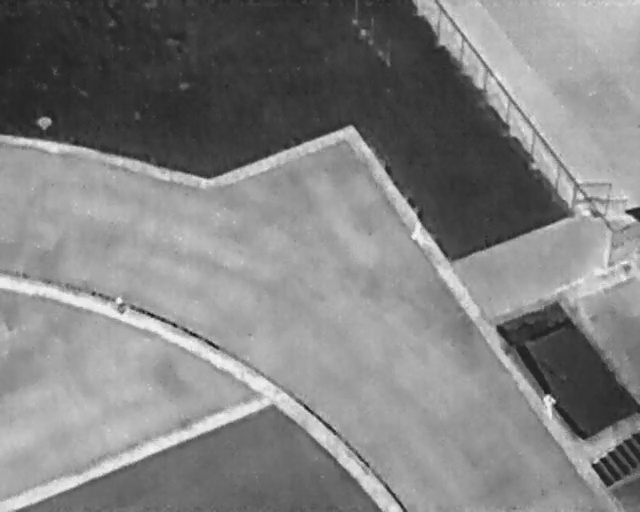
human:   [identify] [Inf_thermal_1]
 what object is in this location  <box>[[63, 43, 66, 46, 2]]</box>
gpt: <ref>1 large person at the center</ref>